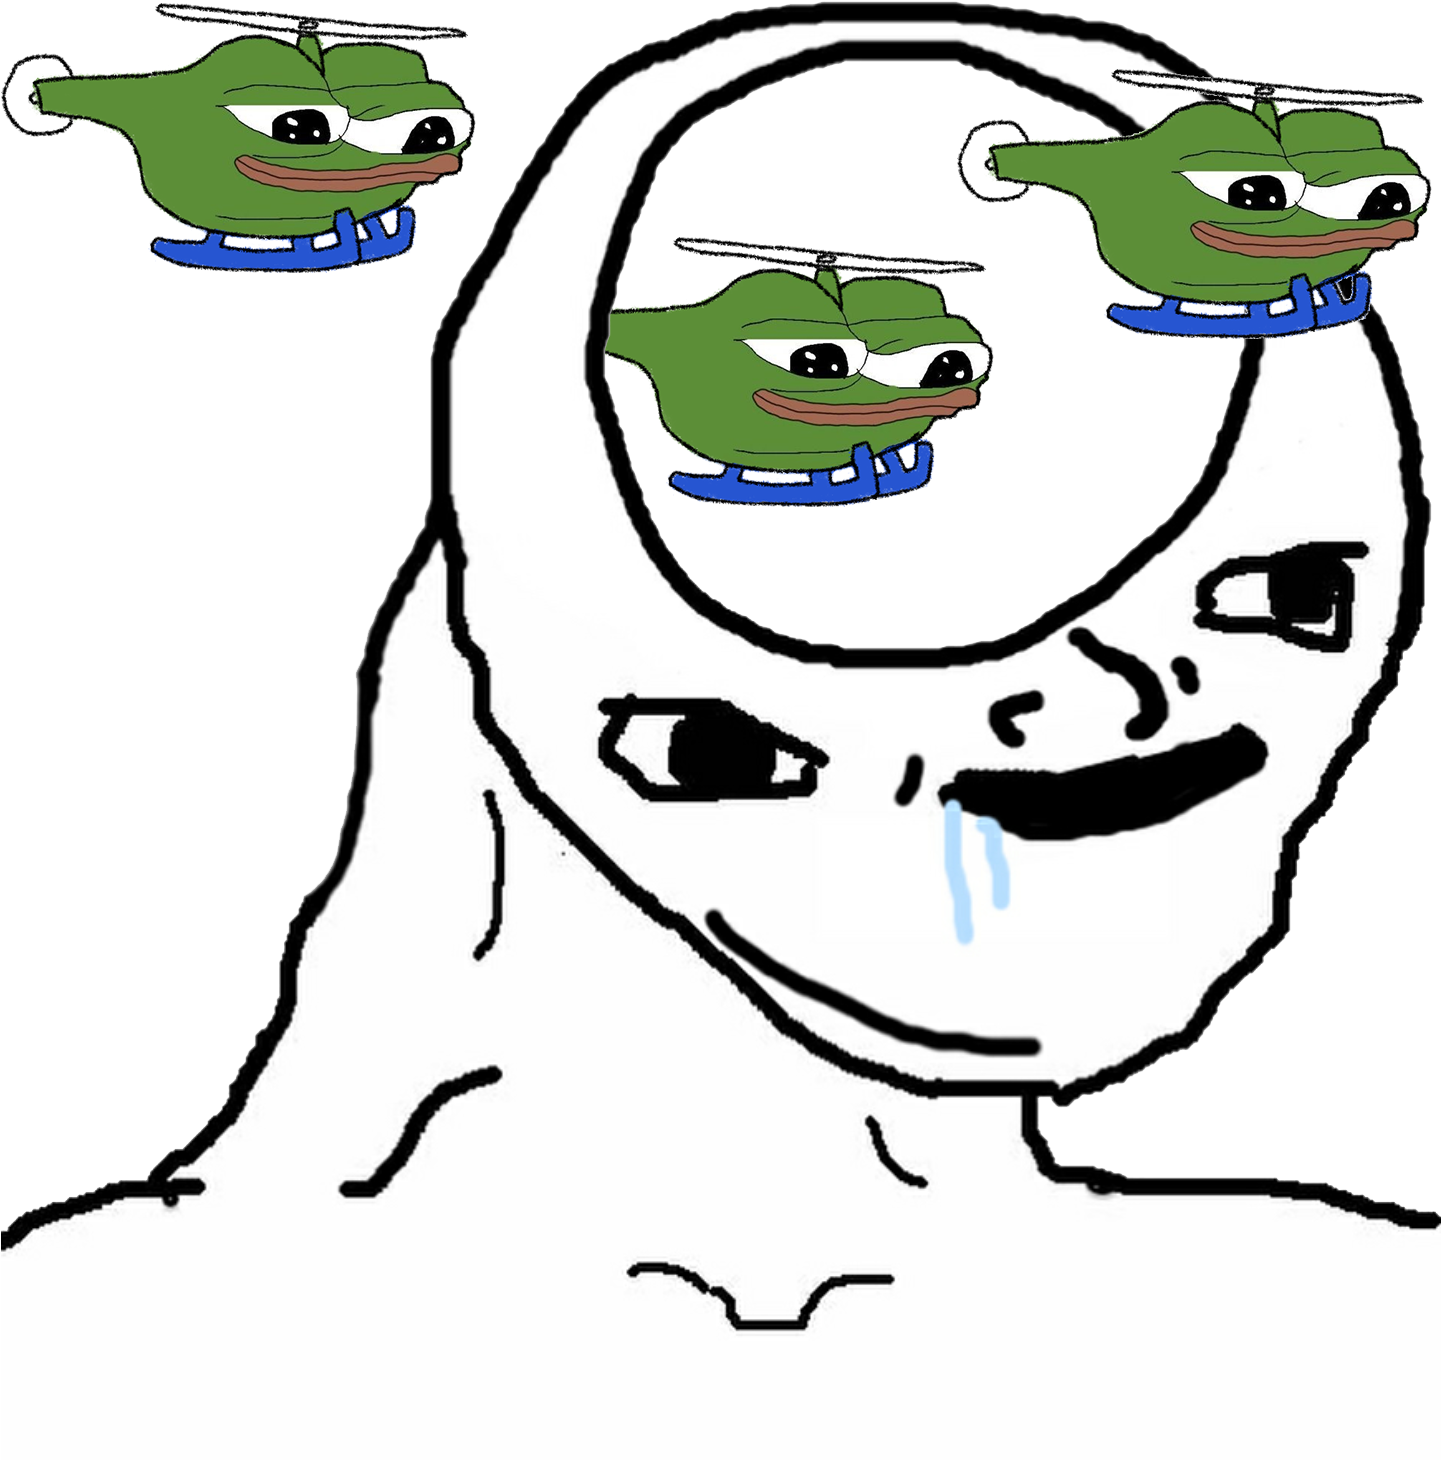
Label: 5_Brainlet